Question: How should I choose among these buttons: Java vs JavaFx vs Android SDK in Intellij Idea start up? What are the difference among them? Can you guys explain to me? And if I intend to build an Android application, can I select the Java button? Pictures are shown as below...
How to choose?

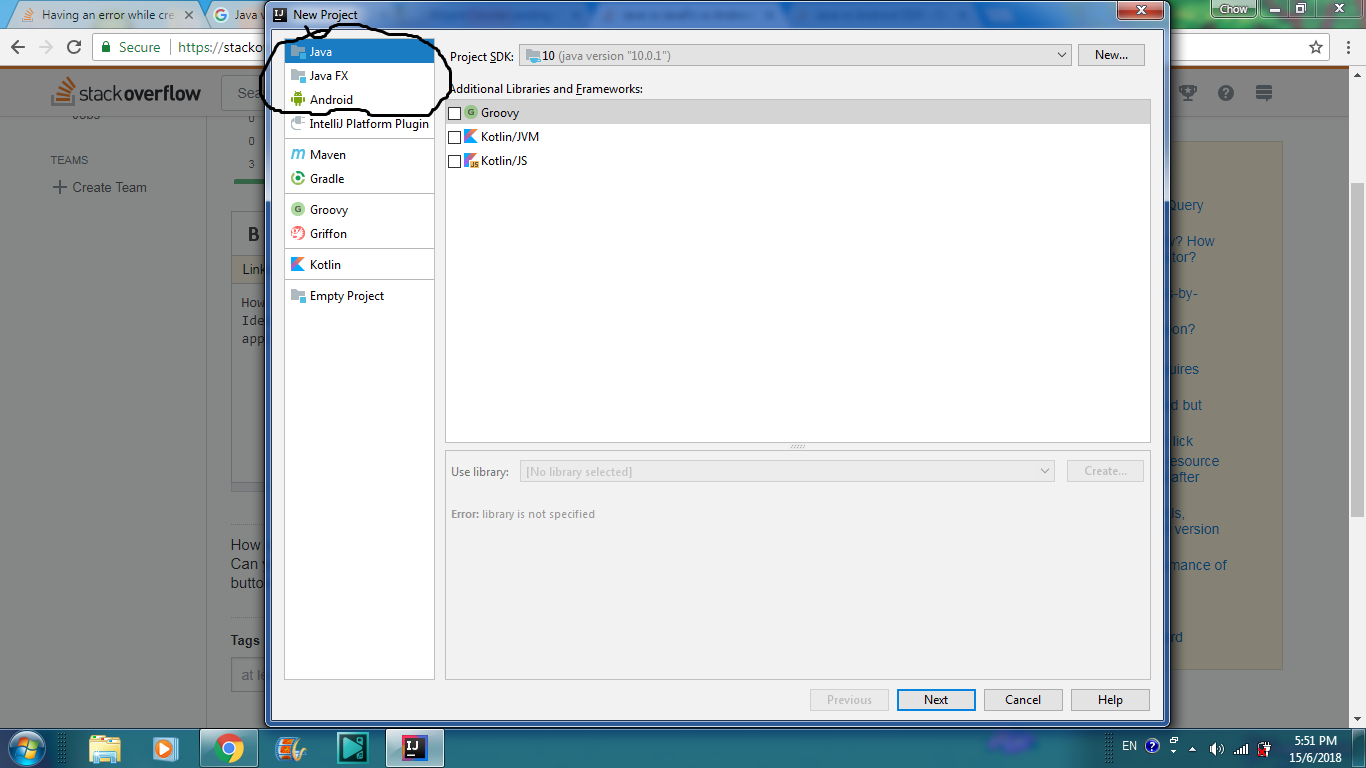
Answer: As your image points out, you are about to create a new project. If you intend to create an Android project, then just click on the Android button, the IDE will create a basic project structure for you.